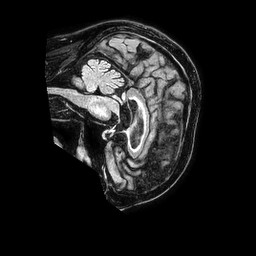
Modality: FLAIR
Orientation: sagittal
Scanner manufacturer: philips
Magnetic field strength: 1.5 T
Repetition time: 4.8 s
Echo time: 0.3 s